Question: College name?
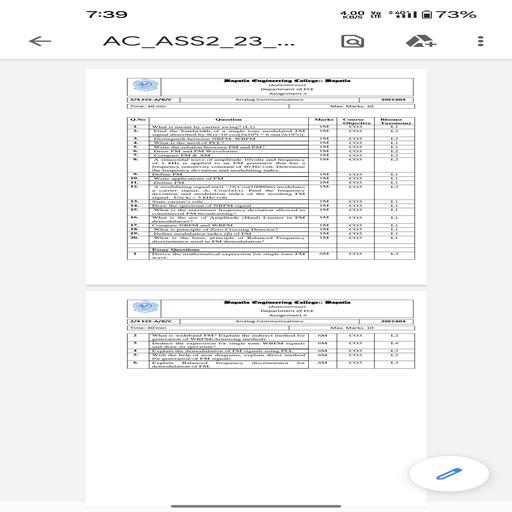
Answer: Bapatla Engineering